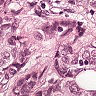
Metastatic tissue present: yes